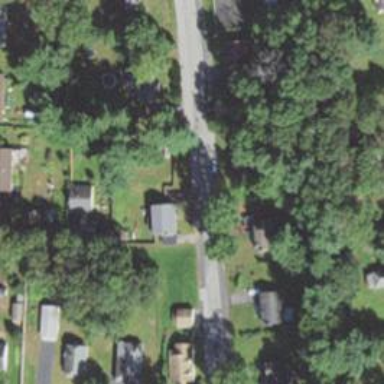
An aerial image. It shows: Residential driveway serving as service road.